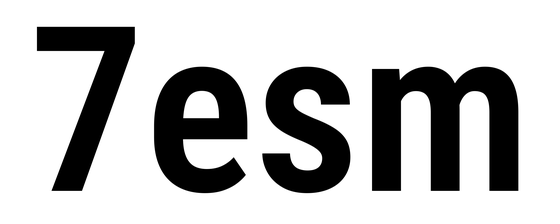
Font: Roboto_Condensed_SemiBold